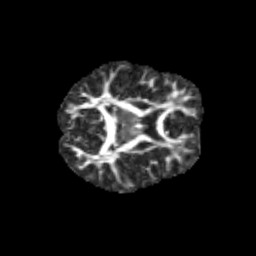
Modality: FA
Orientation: axial
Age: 11
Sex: female
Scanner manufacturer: siemens
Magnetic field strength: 3 T
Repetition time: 3.8 s
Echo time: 0.07 s